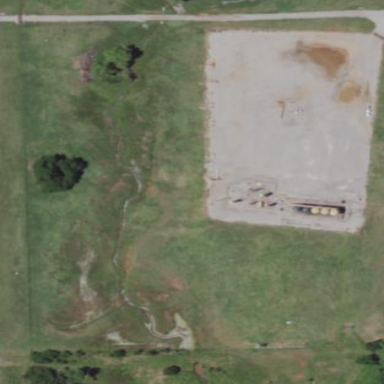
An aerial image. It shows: Industrial wellsite with gravel surface.